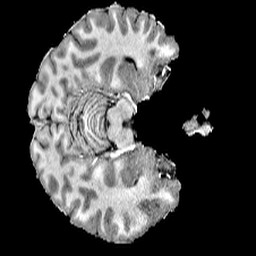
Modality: T1w
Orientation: axial
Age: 18
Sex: male
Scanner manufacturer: siemens
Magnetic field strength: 6.98 T
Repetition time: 6 s
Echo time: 0.00302 s